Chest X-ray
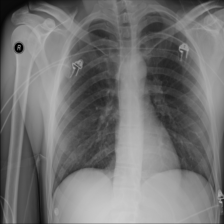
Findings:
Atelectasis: negative
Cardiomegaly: negative
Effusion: negative
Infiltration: positive
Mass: negative
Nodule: negative
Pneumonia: negative
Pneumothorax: negative
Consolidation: negative
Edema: negative
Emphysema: negative
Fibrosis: negative
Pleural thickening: negative
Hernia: negative